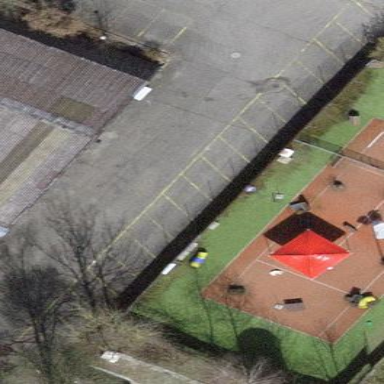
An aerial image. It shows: Parking area.